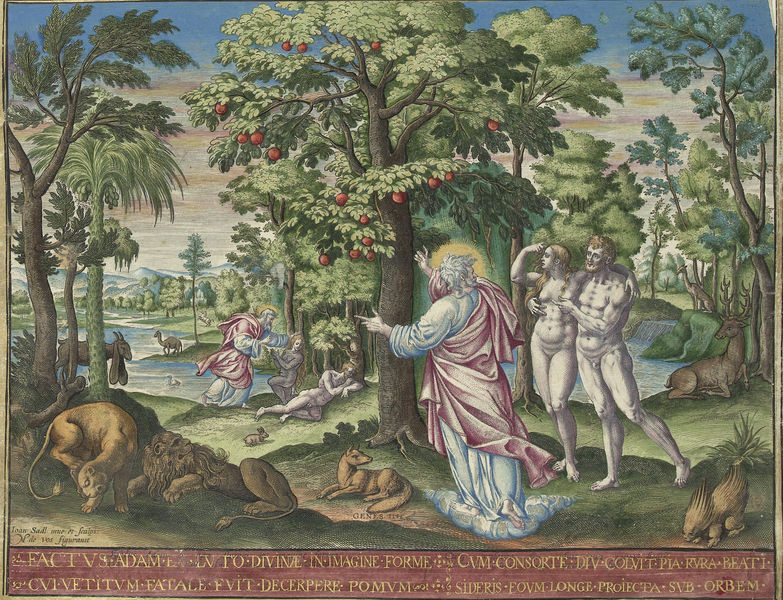
Titel: Adame en Eva in het paradijs
Künstler: Johann (I) Sadeler
Standort: Amsterdam
Institution: Rijksmuseum
Schlagwörter: baum, blau, gott, himmel, nackt, wasser, bäume, landschaft, menschen, see, hintergrund, holz, vordergrund, rot, tiere, bibel, bach, paar, wald, wasserfall, früchte, hase, apfel, farbig, schrift, berge, fluß, palme, adam, eva, paradies, antike, moses, text, fuchs, löwen, hirsch, eden, apfelbaum, löwe, kupferstich, baum der erkenntnis, genesis, aureole, testament, mittelgrund, latein, paradis, schöpfung, 1500, glöwe